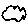
Label: cloud